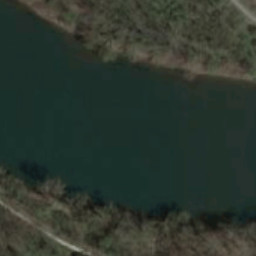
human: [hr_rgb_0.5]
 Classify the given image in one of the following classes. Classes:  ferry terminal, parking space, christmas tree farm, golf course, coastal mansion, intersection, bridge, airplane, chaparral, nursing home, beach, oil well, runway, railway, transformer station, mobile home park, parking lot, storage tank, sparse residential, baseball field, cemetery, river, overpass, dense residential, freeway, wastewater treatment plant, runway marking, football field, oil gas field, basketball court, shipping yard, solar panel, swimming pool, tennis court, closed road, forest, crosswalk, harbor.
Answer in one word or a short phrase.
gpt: river